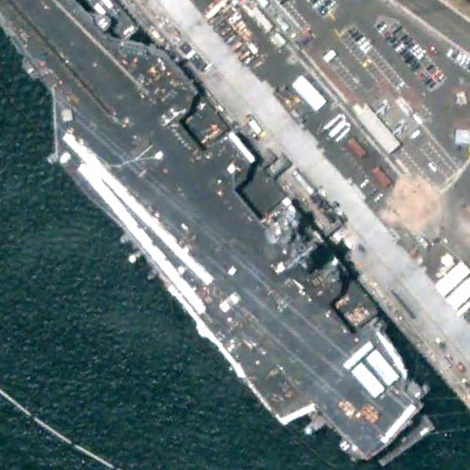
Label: aircraft_carrier